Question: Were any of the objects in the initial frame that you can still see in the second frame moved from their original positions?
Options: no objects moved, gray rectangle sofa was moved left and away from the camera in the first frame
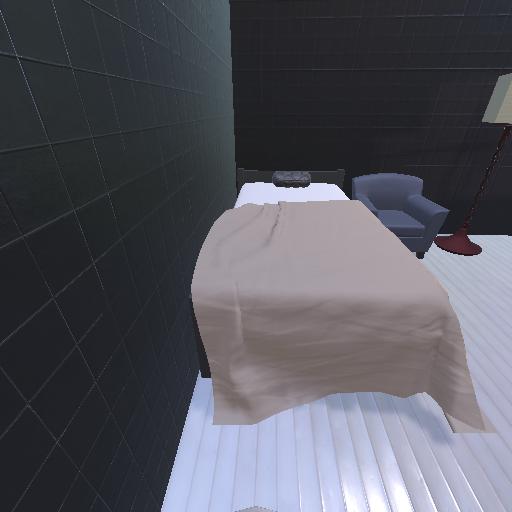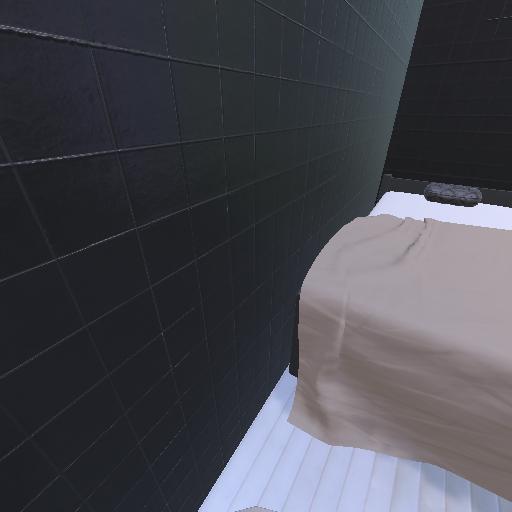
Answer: no objects moved